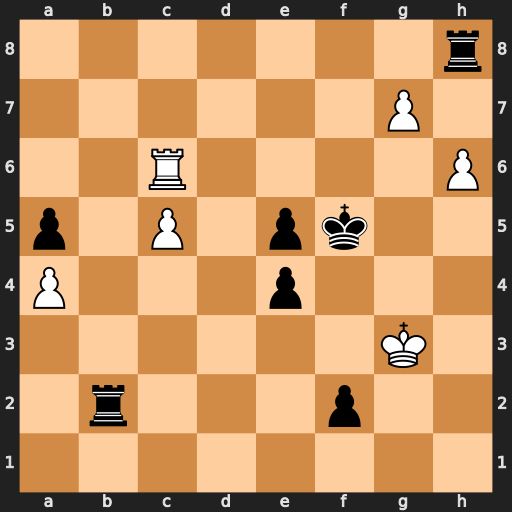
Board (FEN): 7r/6P1/2R4P/p1P1pk2/P3p3/6K1/1r3p2/8
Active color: w
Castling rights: -
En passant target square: -
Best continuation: Rf6+ Kxf6 gxh8=Q+